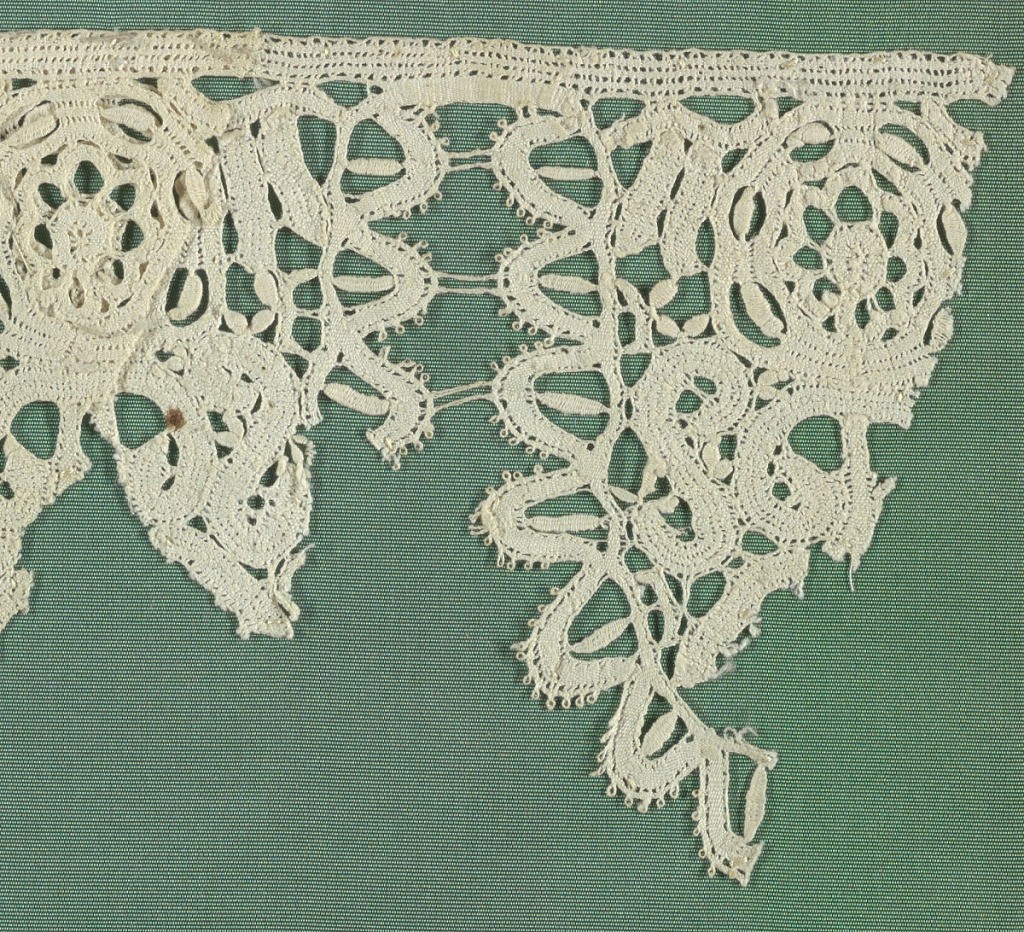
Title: Bobbin Lace 2
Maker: Cooper Union Museum
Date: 17th century
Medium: linen Technique: bobbin lace
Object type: Fragments
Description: Scallops of bobbin lace forming a border.